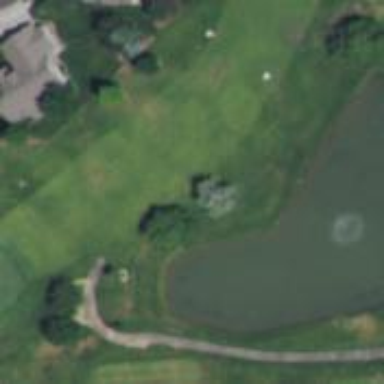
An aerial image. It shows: Water hazard in golf course. The hazard is natural water feature.